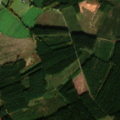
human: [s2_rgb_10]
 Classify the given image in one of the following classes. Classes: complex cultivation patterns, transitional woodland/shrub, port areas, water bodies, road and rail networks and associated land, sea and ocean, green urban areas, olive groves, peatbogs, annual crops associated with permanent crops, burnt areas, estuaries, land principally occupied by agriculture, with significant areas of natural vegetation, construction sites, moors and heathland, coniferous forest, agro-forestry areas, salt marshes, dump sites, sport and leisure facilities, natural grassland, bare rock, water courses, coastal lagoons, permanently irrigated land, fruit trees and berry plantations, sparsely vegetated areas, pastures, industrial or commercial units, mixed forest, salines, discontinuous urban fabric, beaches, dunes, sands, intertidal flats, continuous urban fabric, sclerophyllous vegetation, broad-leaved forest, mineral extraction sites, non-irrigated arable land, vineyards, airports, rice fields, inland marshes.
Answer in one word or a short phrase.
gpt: pastures, coniferous forest, mixed forest, transitional woodland/shrub